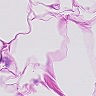
Metastatic tissue present: no